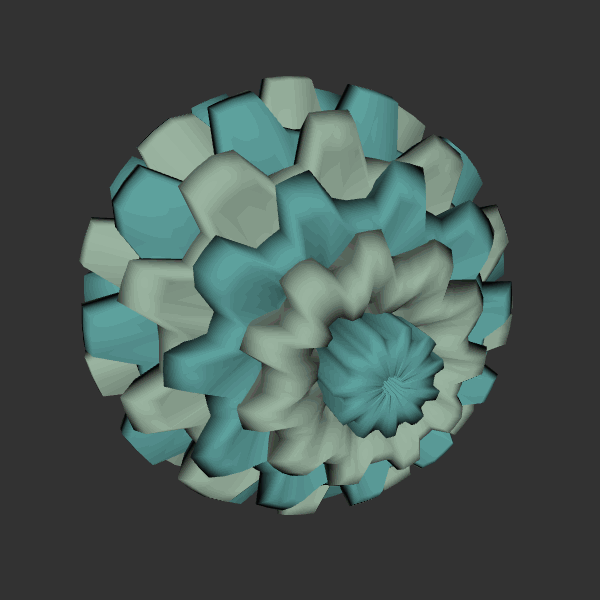
Background: dark